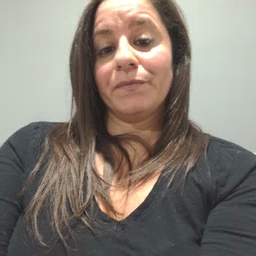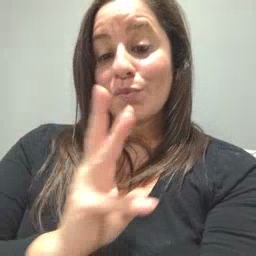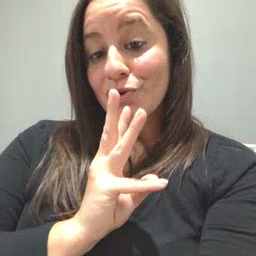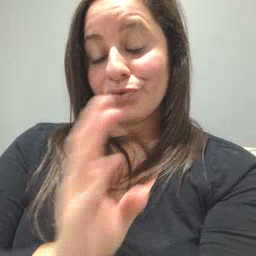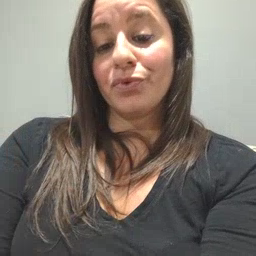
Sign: water